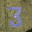
Label: 3